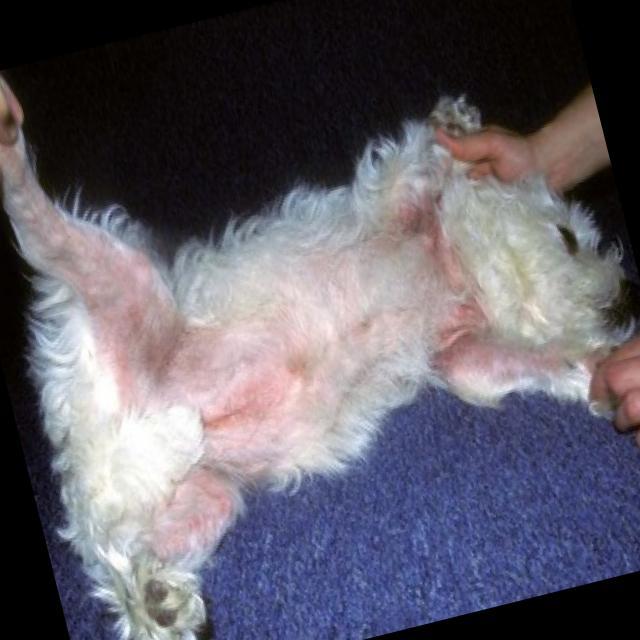
Canine hypersensitivity reaction — allergic skin response with urticaria, erythema, pruritus, and angioedema. May be food, environmental, or flea allergy related.